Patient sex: M
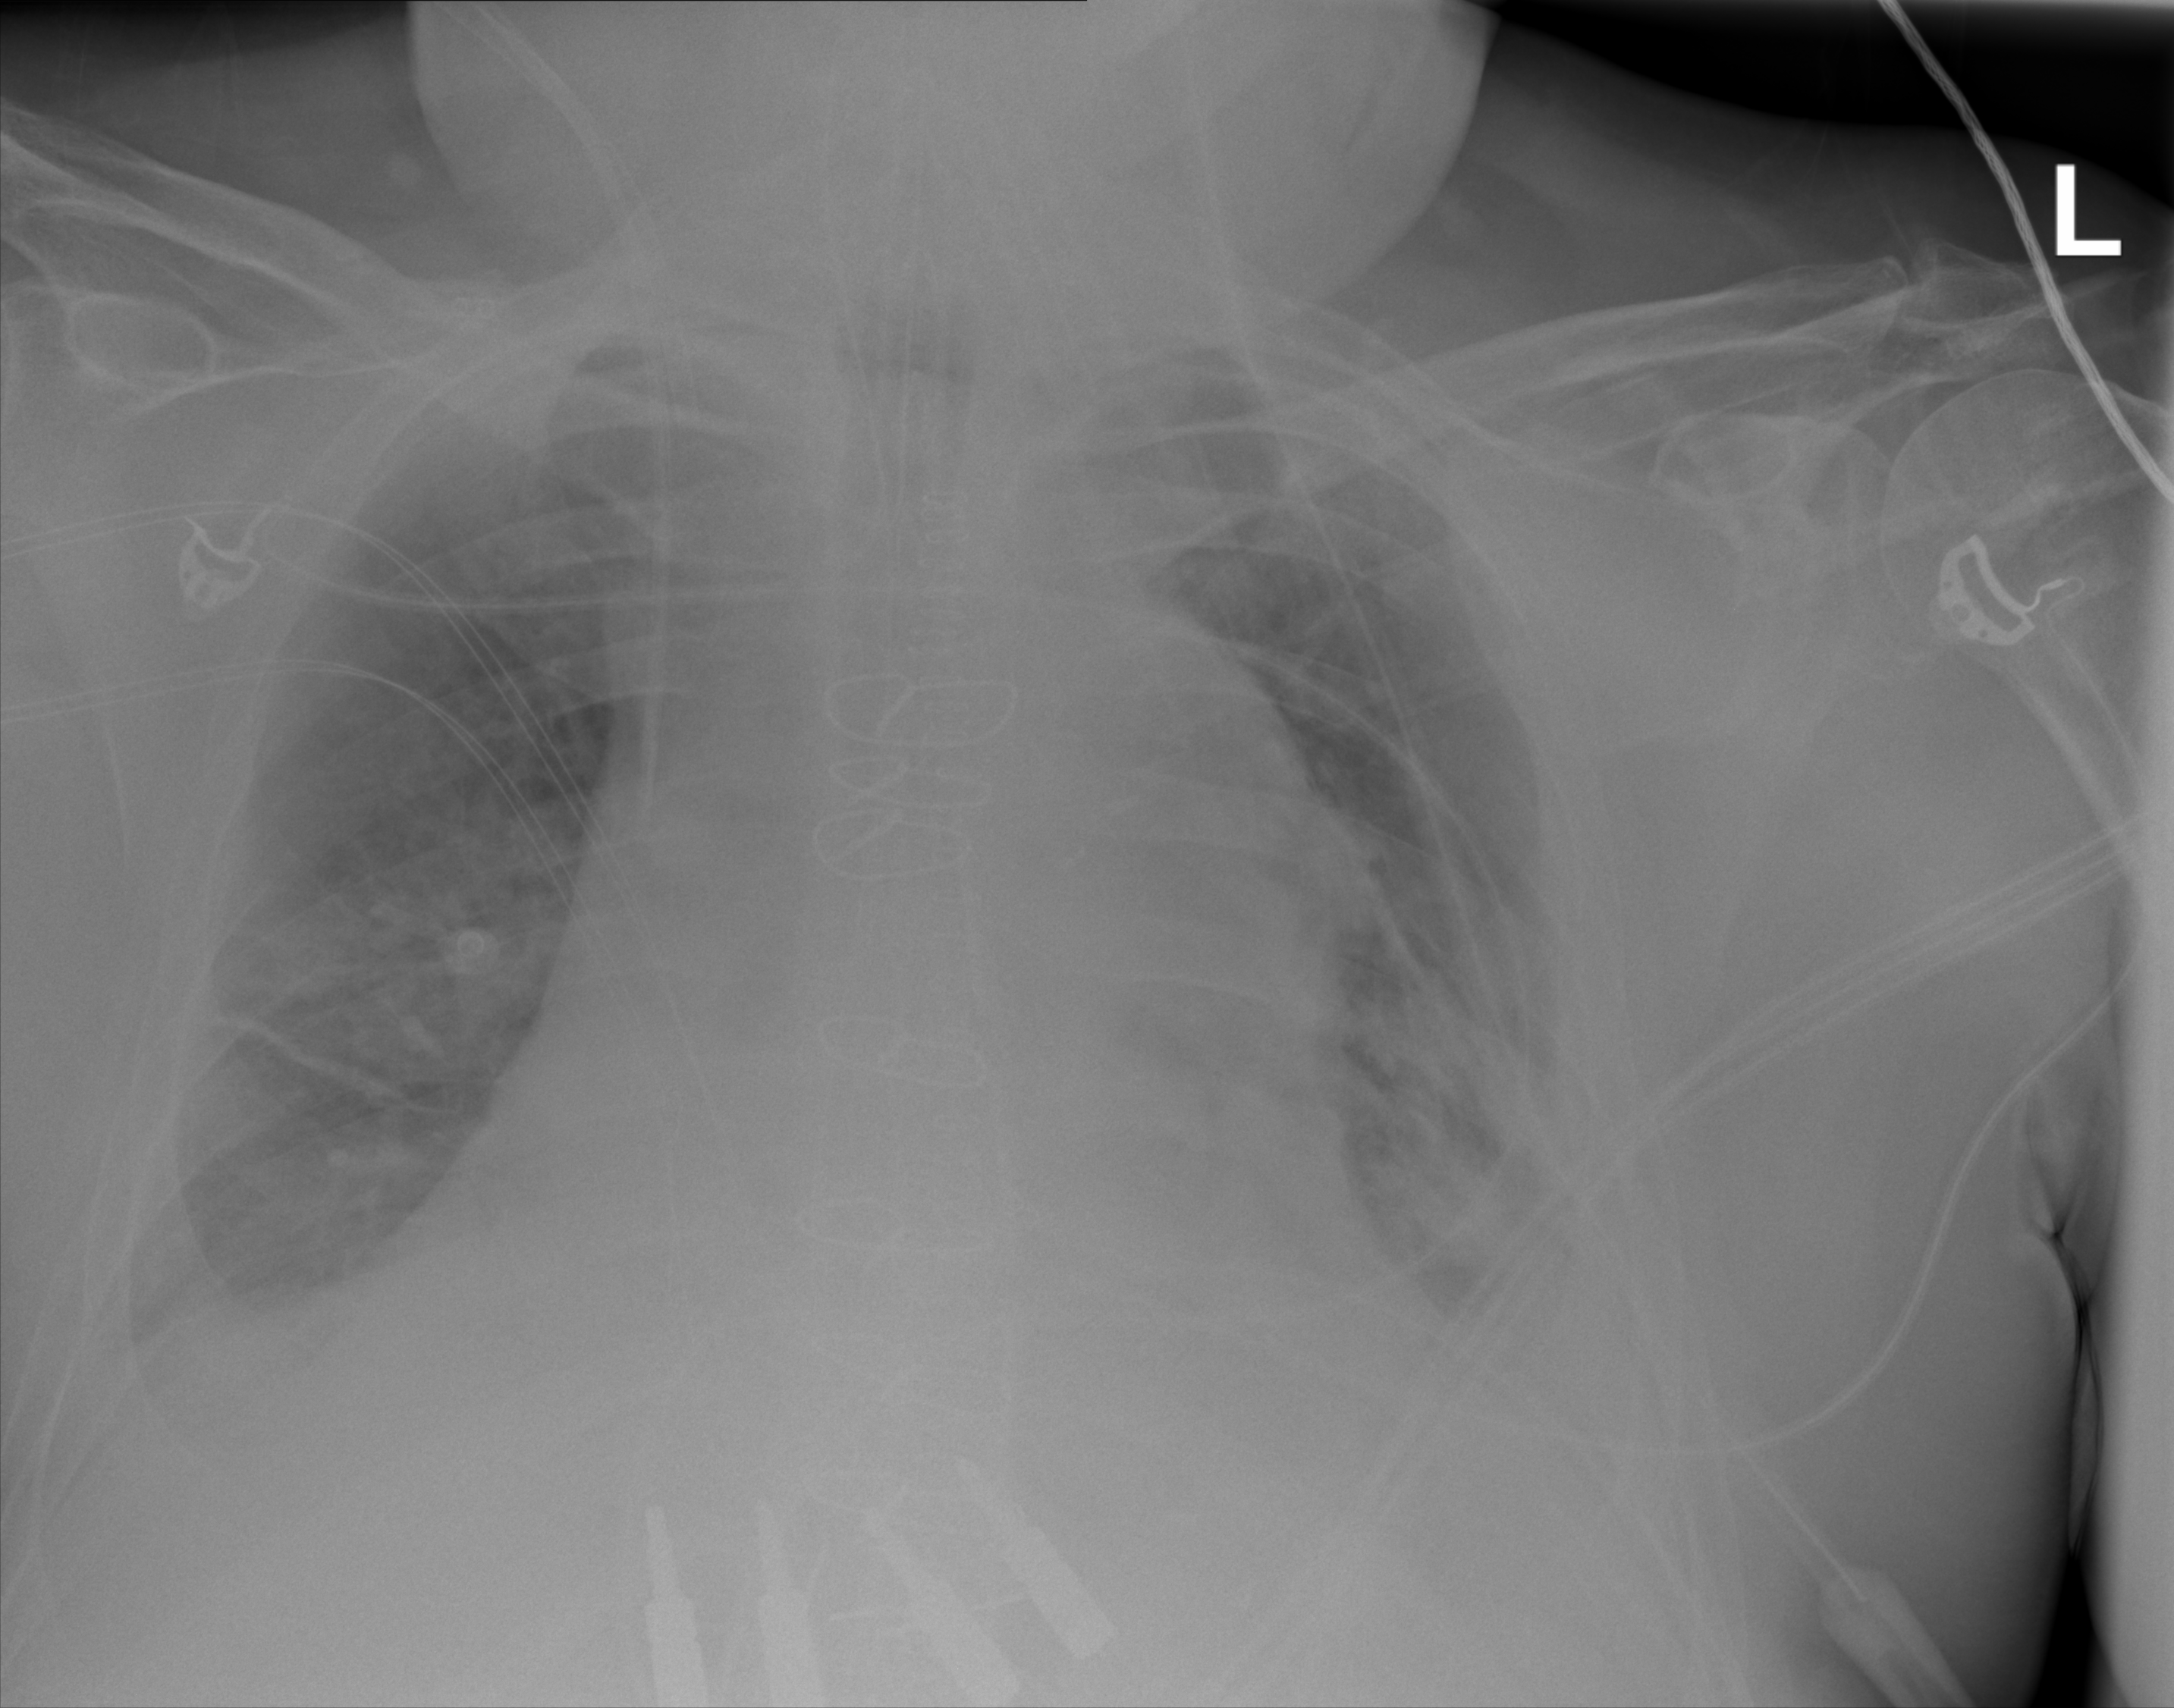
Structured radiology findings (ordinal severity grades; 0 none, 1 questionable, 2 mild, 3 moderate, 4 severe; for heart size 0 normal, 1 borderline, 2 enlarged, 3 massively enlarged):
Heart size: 3
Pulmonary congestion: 2
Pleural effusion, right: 0
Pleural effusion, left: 2
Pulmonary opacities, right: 0
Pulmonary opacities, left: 2
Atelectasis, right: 2
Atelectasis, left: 1